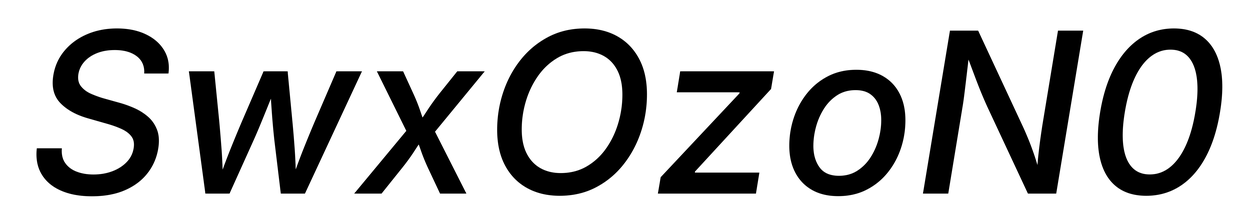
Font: Inter-Italic_Medium_Italic